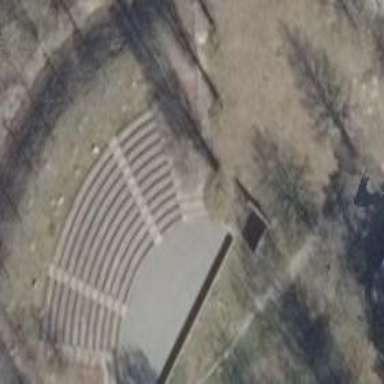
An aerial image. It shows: Theatre.